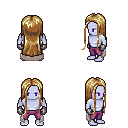
a pixel art fantasy rpg character, male body template, dark elf, purple skin, gray cape, magenta pants, blonde extra-long hairstyle, metal gloves, four views (front, back, left, right), 2x2 character sprite sheet, small pixel art, hard edges, no anti-aliasing